Question: I am trying to do a simple light-up pegboard in flash. I have finished the general logic for 1 peg but there will be a total of 2,300 pegs and I don't want to have to add an event listener to each movieclip.
Here is my code:
'''
import flash.events.Event;
var my_color:ColorTransform = new ColorTransform();
movieClip_1.addEventListener(MouseEvent.MOUSE_UP, fl_MouseClickHandler);
function fl_MouseClickHandler(event:MouseEvent):void
{
if (my_color.color == 0)
{
my_color.color = 0x0000FF;
event.target.transform.colorTransform = my_color;
}
else if (my_color.color == 255)
{
my_color.color = 0x00FF00;
event.target.transform.colorTransform = my_color;
}
else if (my_color.color == 65280)
{
my_color.color = 0xFF0000;
event.target.transform.colorTransform = my_color;
}
else if (my_color.color == <PHONE>)
{
my_color.color = 0xFFFFFF;
event.target.transform.colorTransform = my_color;
}
else if (my_color.color == <PHONE>)
{
my_color.color = 0x000000;
event.target.transform.colorTransform = my_color;
}
else
{
trace(my_color.color);
}
}
'''
[
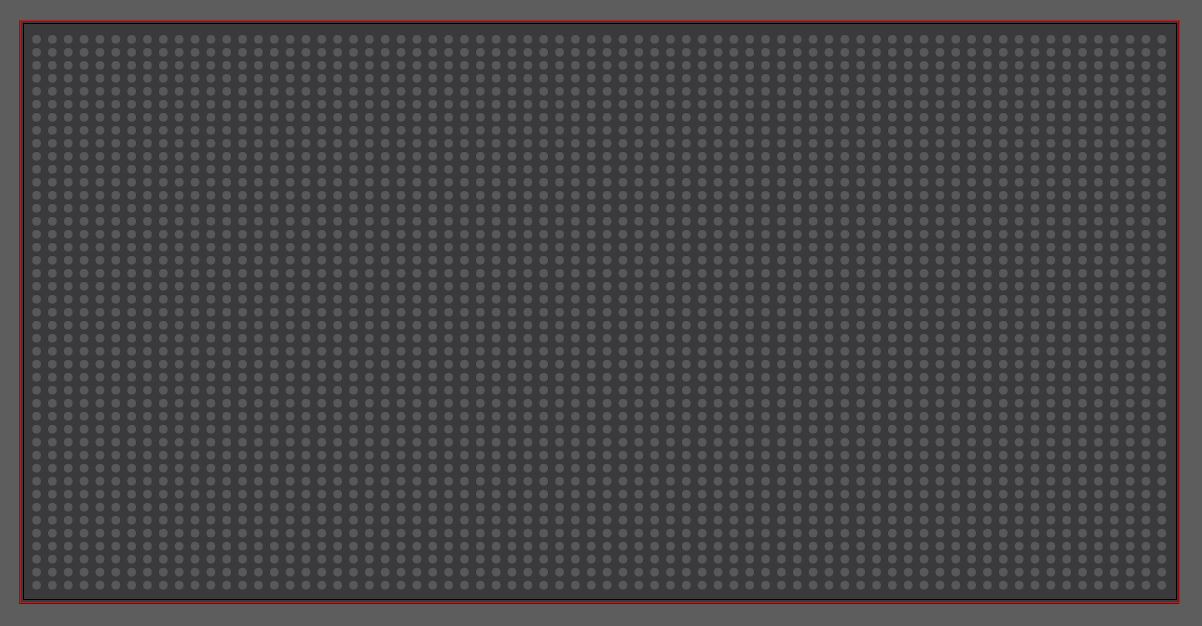
Answer: Here are 3 ways to accomplish this:
1. Put the code on the peg's own timeline. (or make a class file, and attach it to your peg object). This will re-use the same code for each peg instance automatically. Just take the same code you have, but use the this keyword instead of a hard reference to the movie clip: var my_color:ColorTransform = new ColorTransform();
this.addEventListener(MouseEvent.MOUSE_UP, fl_MouseClickHandler);
function fl_MouseClickHandler(event:MouseEvent):void
{
//.....
2. Make a container Sprite/MovieClip and have all the pegs be the sole children of it. Then iterate over all the children of that container and attach the listener: //loop through all children of the container and add an event listener
var i:int = container.numChildren;
while(i--){
container.getChildAt(i).addEventListener(....);
}
This is good because you don't have to give them instance names, which would be quite tedious.
3. Attach a click listener to a common parent of all pegs, and use the target property of the event to see if the click was on a peg. Assuming you have right-clicked your peg library object, gone to properties and checked "export for actionscript" and given it the Class name "MyPeg", you could do this: commonParent.addEventListener(MouseEvent.CLICK, parentClick);
function parentClick(e:Event):void {
if(e.target is MyPeg){
//it's a PEG, do something
}
}
Now, depending on how your peg object is structured, target could also refer to a child of your peg (instead of the peg itself). To avoid this if it's applicable, you can disable mouse input on the children of the peg. So on the first frame of your peg object, you could this: this.mouseChildren = false;
---
Now, even better (less tedious) would be to instantiate your pegs through code too. So as mentioned earlier, export your peg for actionscript in it's properties, and give it a class name ("" for my example). Then something along these lines:
'''
var curRow:int = 0;
var curCol:int = 0;
var totalRows:int = 25;
var totalCols:int = 92;
var startingY:int = 10;
var startingX:int = 10;
var padding:int = 2; //gap between pegs
var curPeg:MyPeg;
while(true){
//create the peg, and add it to the display.
curPeg = new MyPeg();
addChild(curPeg);
//add the click listener to this peg
curPeg.addEventListener(MouseEvent.CLICK, fl_mouseClickHandler);
//assign the position of this peg
curPeg.x = startingX + (curCol * (curPeg.width + padding));
curPeg.y = startingY + (curRow * (curPeg.height + padding));
//increment the column
curCol++;
//check if we've reached the last column in the row
if(curCol >= totalCols - 1){
//yes, so reset the column to 0 and increment the row
curCol = 0;
curRow++;
//break out of the loop if the curRow exceeds or is equal to the total rows var
if(curRow >= totalRows) break;
}
}
'''
This way you could change your grid size simply by modifying the number assigned to 'totalCols' and 'totalRows' - no need to tediously move around 2300 objects in FlashPro.